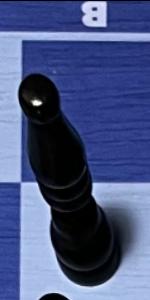
Label: Bishop_Black